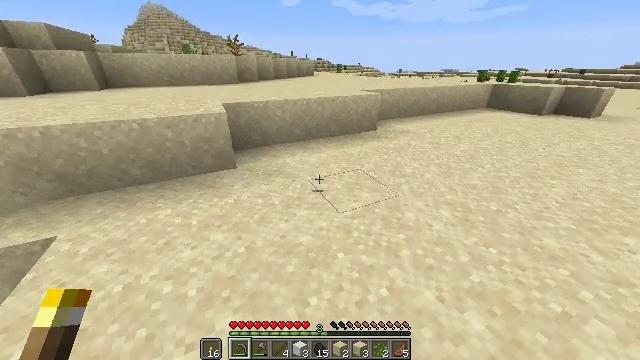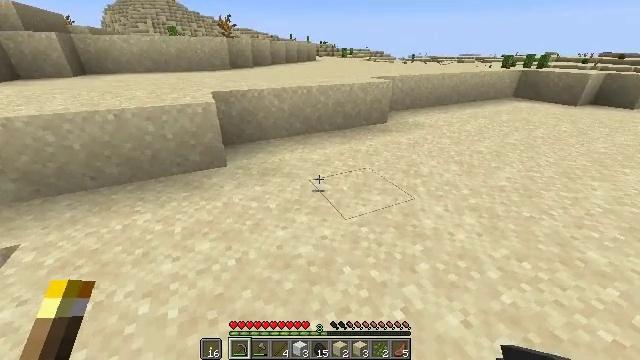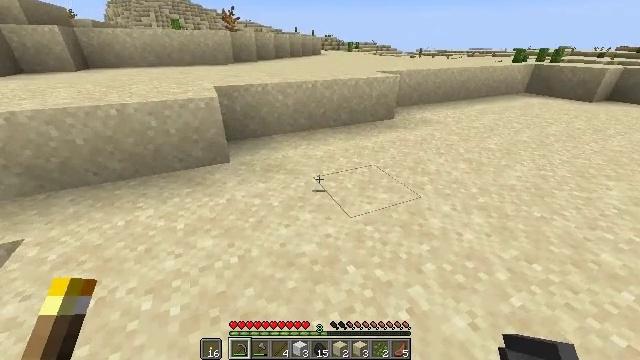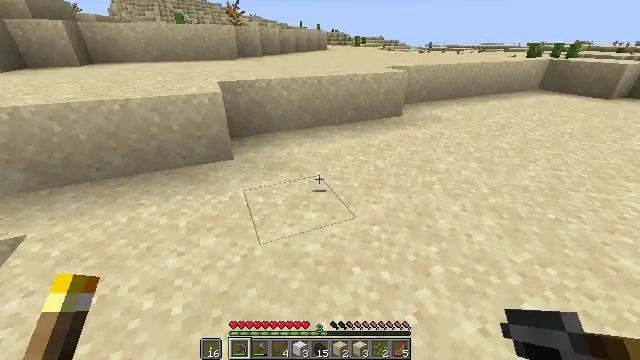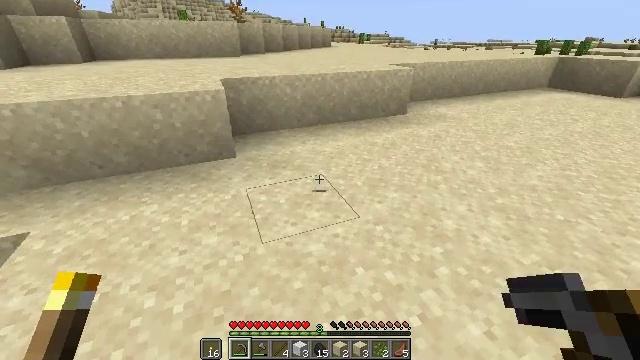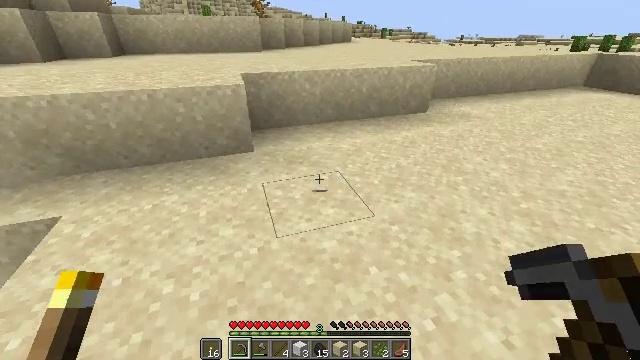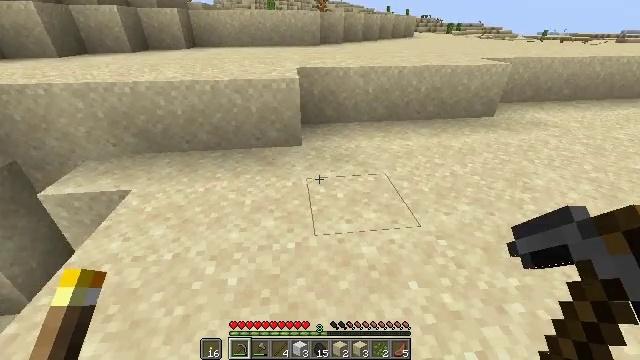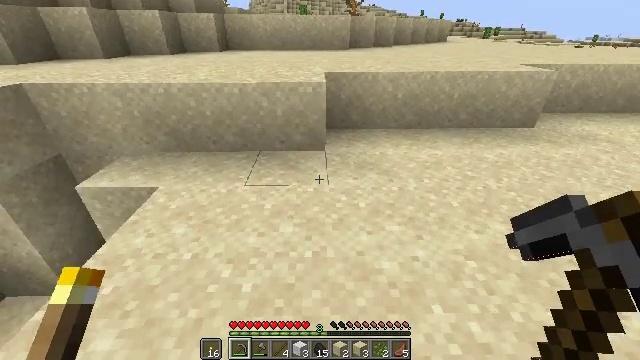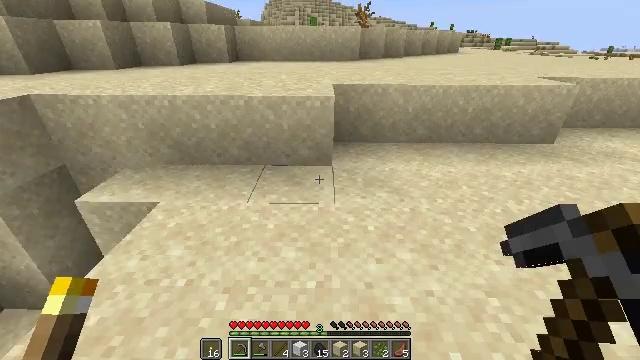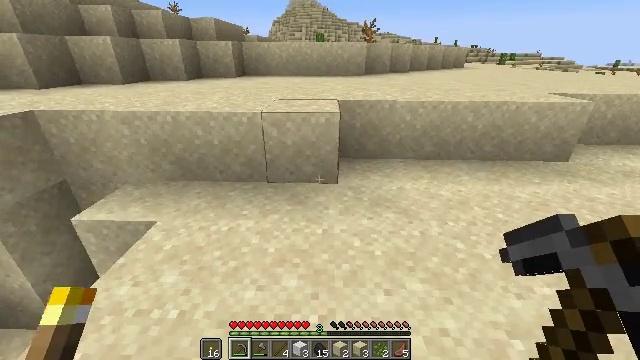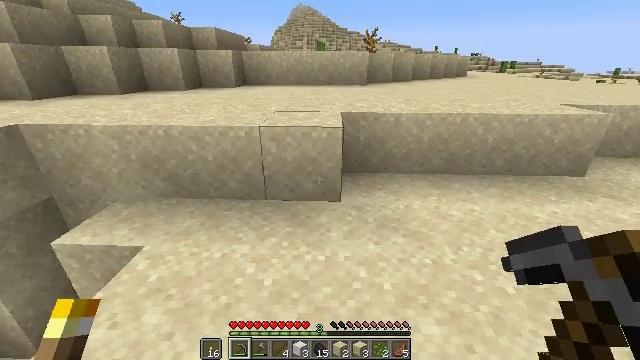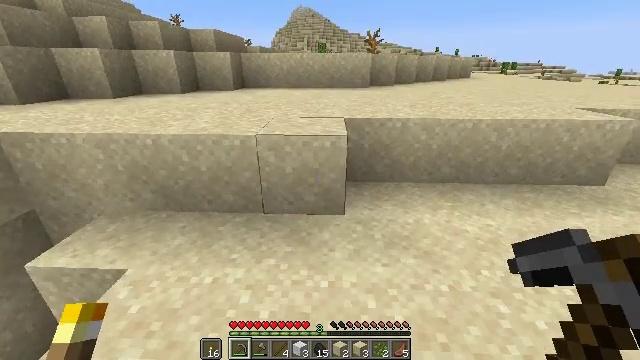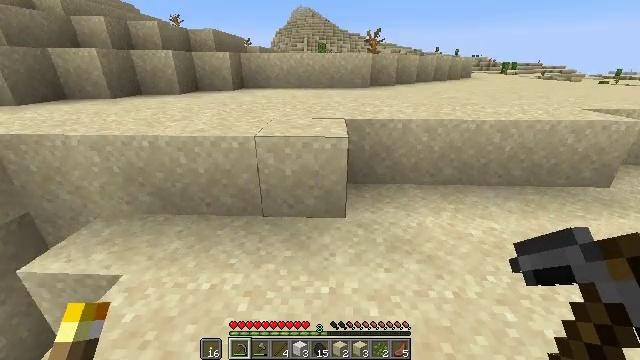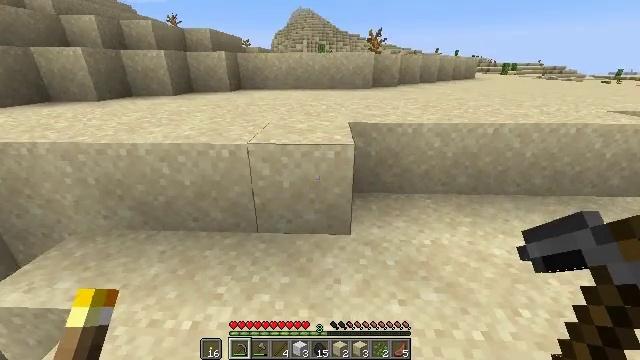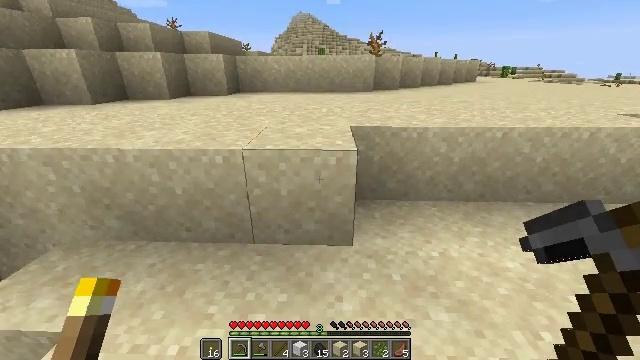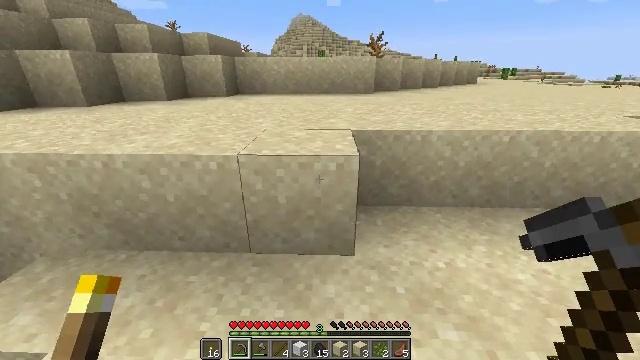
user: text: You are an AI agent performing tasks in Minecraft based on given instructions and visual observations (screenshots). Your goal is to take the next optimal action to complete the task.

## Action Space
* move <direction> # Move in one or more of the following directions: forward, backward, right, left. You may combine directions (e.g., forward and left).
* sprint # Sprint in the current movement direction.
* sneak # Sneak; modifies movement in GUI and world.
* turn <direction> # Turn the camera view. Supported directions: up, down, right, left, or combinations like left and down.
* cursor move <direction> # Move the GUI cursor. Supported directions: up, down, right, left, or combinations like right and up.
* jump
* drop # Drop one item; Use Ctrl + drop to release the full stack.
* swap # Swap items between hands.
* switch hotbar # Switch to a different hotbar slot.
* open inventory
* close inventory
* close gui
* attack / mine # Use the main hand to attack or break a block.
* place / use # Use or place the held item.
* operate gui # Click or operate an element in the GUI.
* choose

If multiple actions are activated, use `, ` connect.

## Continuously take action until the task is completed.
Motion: motion action
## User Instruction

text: Collect the dead bush from dry areas.
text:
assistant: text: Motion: no_op
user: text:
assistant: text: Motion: turn left
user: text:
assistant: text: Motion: turn left
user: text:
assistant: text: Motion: no_op
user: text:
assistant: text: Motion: turn left
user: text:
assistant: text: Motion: move forward, turn left
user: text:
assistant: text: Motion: move forward, turn left
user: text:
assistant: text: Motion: move forward, turn left and up
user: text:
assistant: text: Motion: move forward, turn left and up
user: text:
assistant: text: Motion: move forward, turn up
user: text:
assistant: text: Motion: move forward
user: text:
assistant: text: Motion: move forward
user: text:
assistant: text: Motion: move forward
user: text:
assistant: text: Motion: move forward
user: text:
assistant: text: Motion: move forward, sprint
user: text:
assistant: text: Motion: move forward, sprint, turn up
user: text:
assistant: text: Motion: move forward, sprint, jump
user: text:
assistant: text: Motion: move forward, sprint, jump
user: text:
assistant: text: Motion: move forward, jump
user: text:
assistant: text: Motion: move forward, jump
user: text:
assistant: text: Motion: move forward, turn right and up
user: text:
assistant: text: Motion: move forward, turn right
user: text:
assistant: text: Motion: move forward
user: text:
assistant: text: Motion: move forward
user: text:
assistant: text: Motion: move forward
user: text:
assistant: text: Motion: move forward, turn right
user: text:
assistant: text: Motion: move forward, sprint, turn right
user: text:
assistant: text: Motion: move forward, sprint
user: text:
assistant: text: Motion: move forward, sprint, turn right
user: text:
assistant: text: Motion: move forward, sprint, turn right